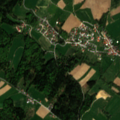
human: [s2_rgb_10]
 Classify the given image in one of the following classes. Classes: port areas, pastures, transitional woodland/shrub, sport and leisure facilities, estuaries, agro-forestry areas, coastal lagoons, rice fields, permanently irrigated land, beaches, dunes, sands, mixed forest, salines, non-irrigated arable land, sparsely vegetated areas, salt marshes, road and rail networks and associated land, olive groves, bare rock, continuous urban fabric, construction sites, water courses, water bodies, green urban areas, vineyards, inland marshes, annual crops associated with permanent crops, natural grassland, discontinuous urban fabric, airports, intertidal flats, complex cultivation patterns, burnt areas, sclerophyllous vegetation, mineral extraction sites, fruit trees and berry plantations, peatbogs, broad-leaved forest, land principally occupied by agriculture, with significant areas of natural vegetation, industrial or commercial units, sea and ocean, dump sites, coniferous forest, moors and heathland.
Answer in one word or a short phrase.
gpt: discontinuous urban fabric, pastures, complex cultivation patterns, mixed forest